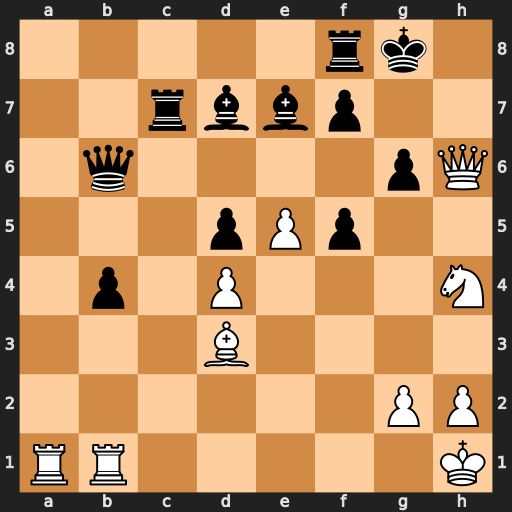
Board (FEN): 5rk1/2rbbp2/1q4pQ/3pPp2/1p1P3N/3B4/6PP/RR5K
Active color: w
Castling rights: -
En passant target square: -
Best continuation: Ra6 Qxa6 Bxa6